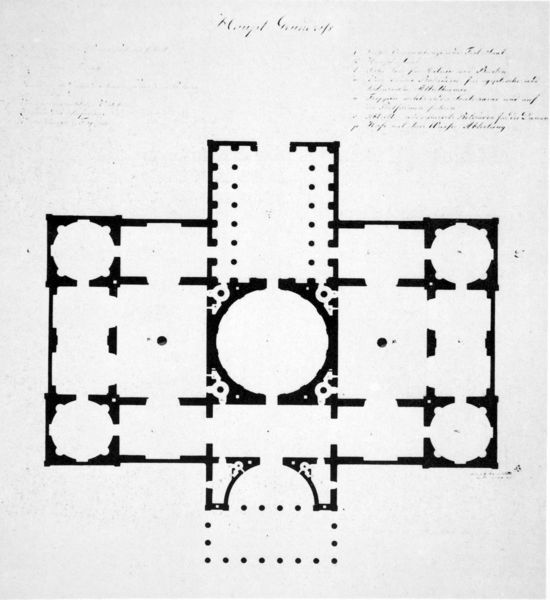
Titel: Glyptothek am Königsplatz in München, Grundriss Erdgeschoss (Projekt II)
Künstler: Carl von Fischer
Standort: München
Institution: Stadtarchiv
Schlagwörter: flügel, weiß, fenster, mitte, pfeiler, raum, schwarz, skizze, säulen, tür, zeichnung, zimmer, gebäude, haus, architektur, bildnis, kirche, blatt, kreis, rund, turm, krug, schiff, schrift, papier, ecke, ansicht, bogen, italien, graphik, linien, sigantur, saal, kuppel, symmetrie, zahlen, ring, halle, rechtecke, punkte, eingang, arkade, innenhof, stütze, umgang, antike, eckig, ringe, kreuz, rechteck, türme, dom, denkmal, symmetrisch, titel, schwarzweiß, text, beschriftung, kugel, räume, entwurf, langhaus, reihung, ecken, quadrate, portal, villa, handwerker, quader, eck, mauern, portikus, zentral, treppenhaus, chor, kapelle, plan, achse, tempel, geometrie, quadrat, bau, handschrift, sakralbau, höfe, basilika, säulenhalle, basilica, riss, grundriss, achsial, öffnungen, aufriss, kollonade, bauplan, architekt, baptisterium, zentralbau, innenhöfe, rotunde, palladio, rundbau, kapellen, vierung, querschiff, kuppelbau, treppenhäuser, säulenstellung, eckbetonung, maße, maß, ausdrucksstark, bauherr, bauleiter, ecktürme, geviert, griechisches kreuz, herrscherarchitektur, itakien, lücken, makett, maueröffnungen, paladieo, regelmäßig, rhythmus, veröffentlichung, vierpass, zeicnung, gestrichelt, grundris, figure, weip, grundriss kirche, zentralbaz